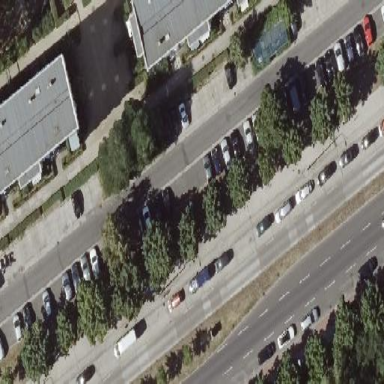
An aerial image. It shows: Street-side parking area with asphalt surface.